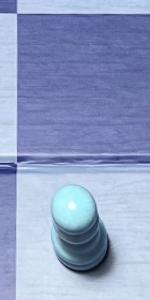
Label: Pawn_White